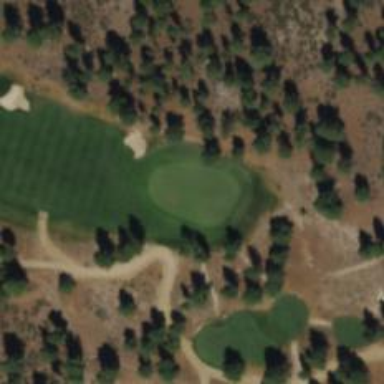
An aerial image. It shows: View of golf hole.